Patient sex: M
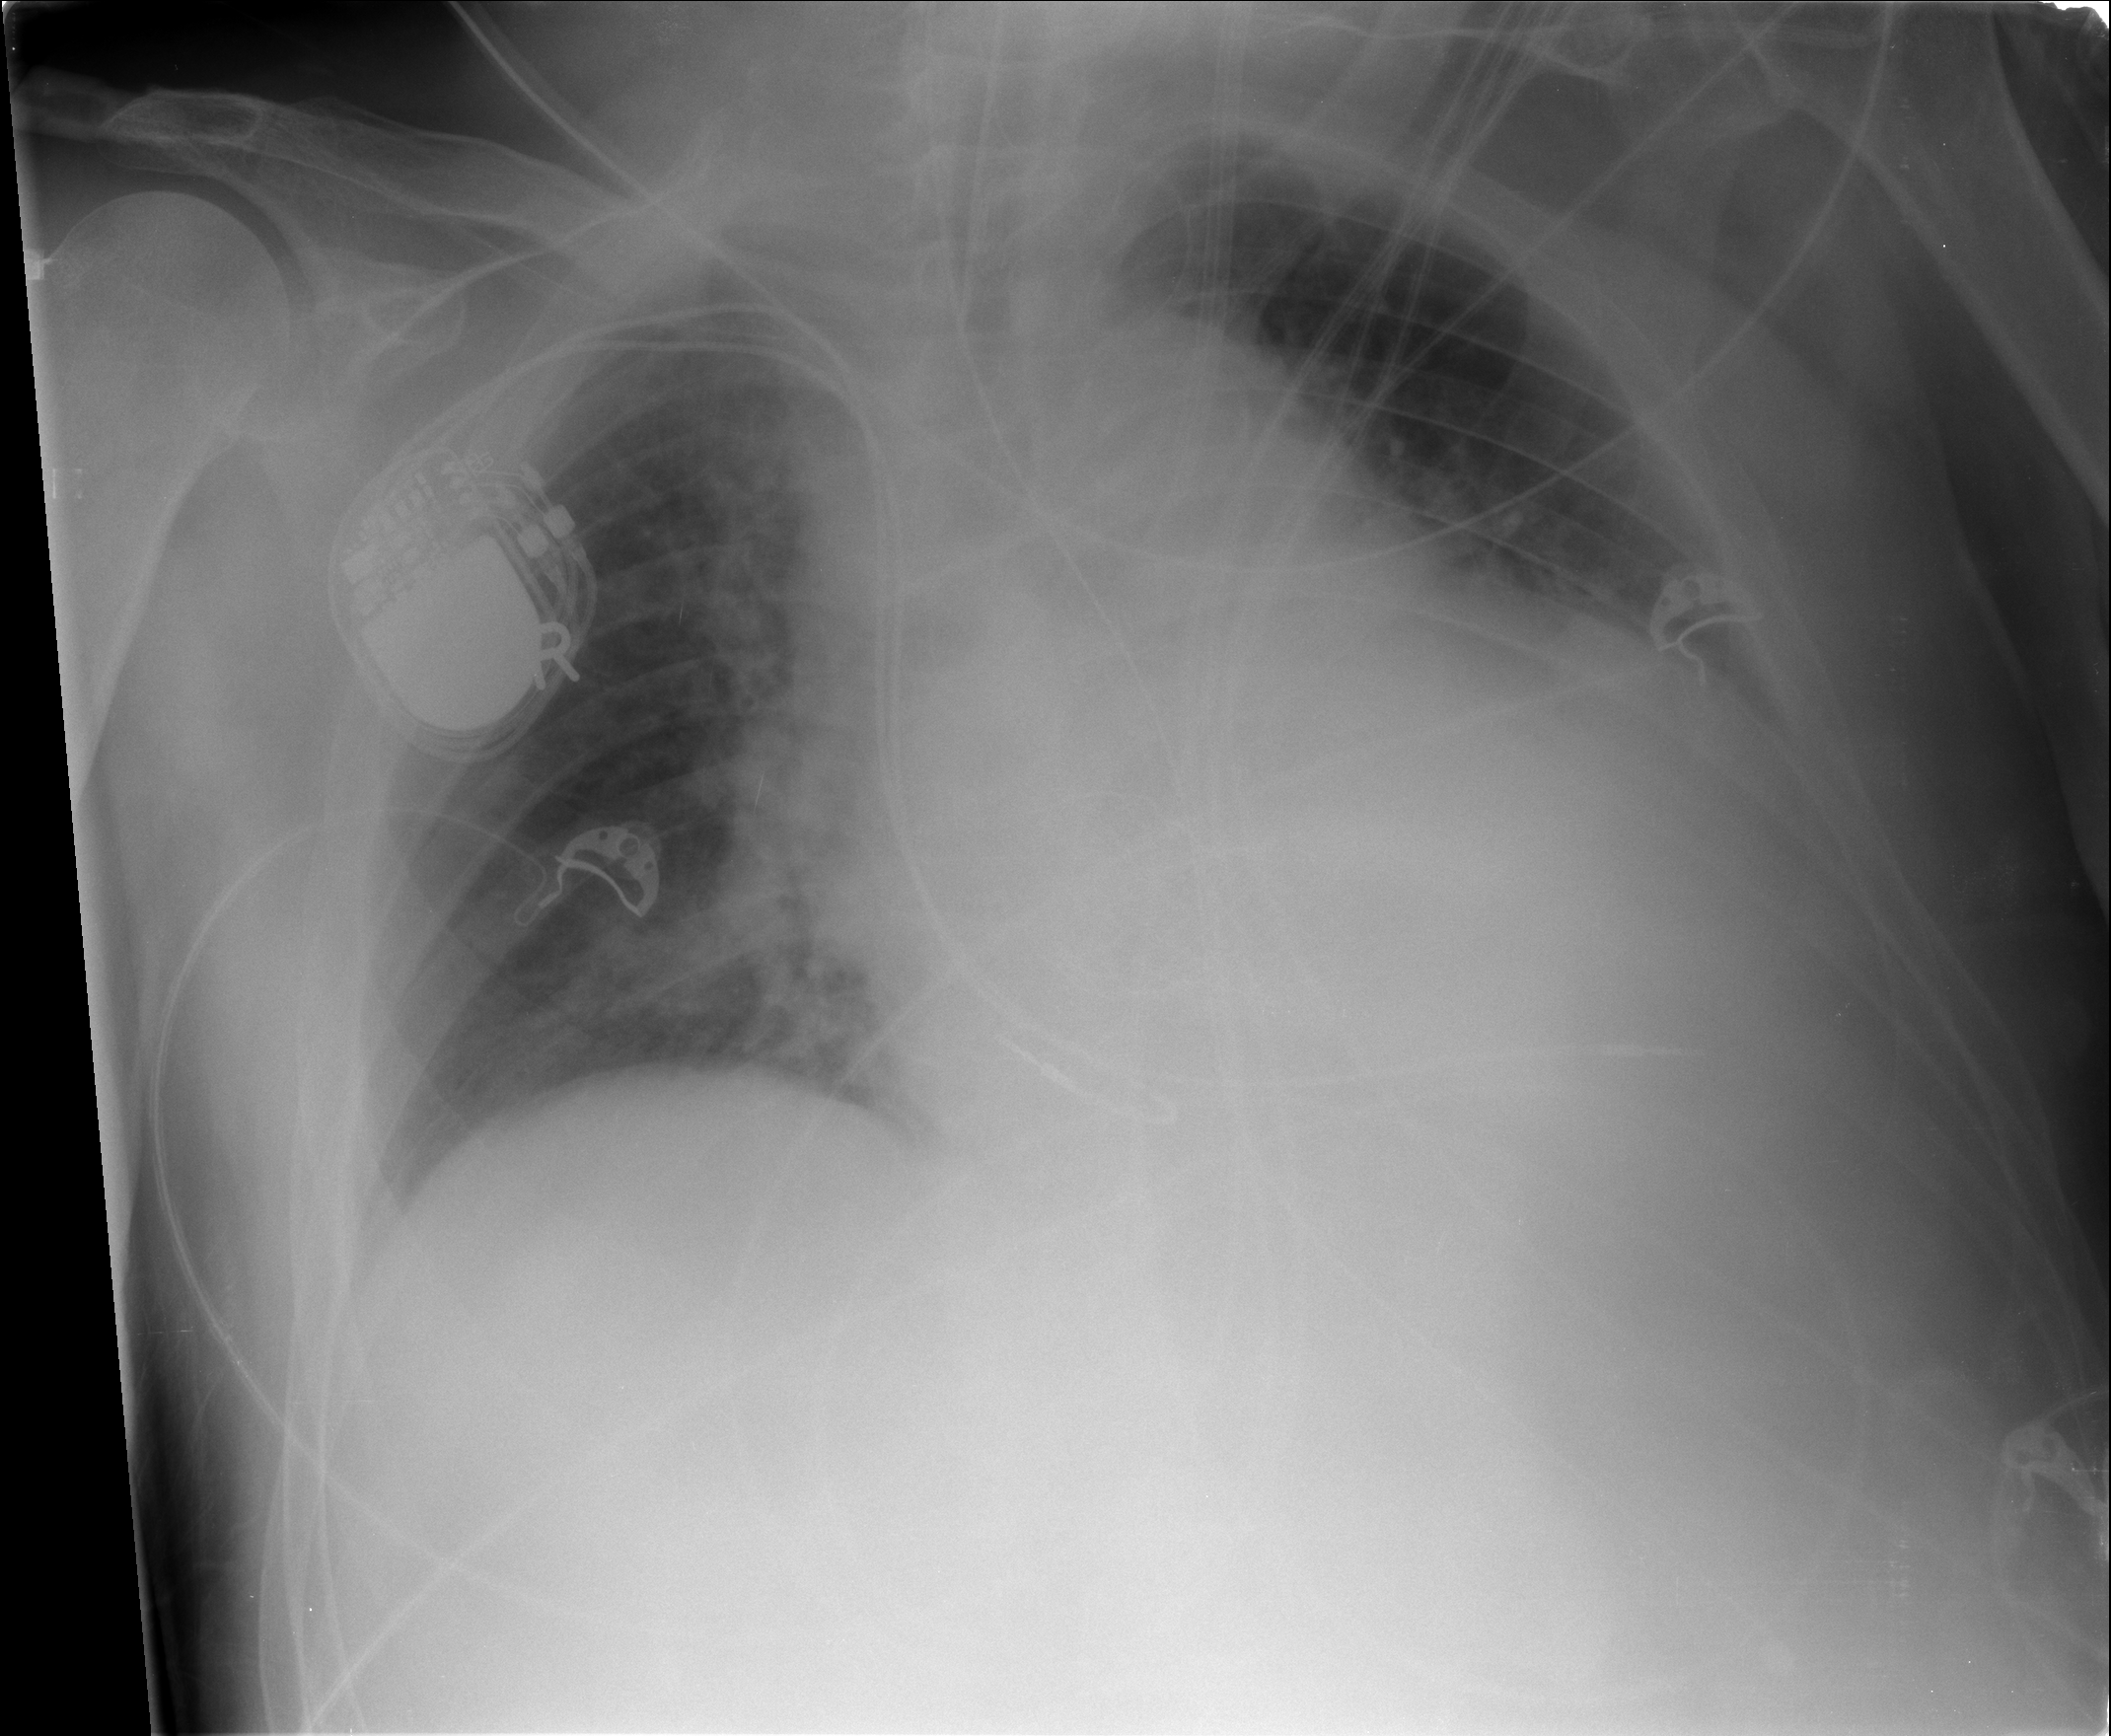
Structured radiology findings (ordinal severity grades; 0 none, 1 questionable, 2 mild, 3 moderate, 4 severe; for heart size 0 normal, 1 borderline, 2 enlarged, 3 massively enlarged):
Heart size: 2
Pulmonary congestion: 2
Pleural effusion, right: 0
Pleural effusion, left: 2
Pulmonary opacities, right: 0
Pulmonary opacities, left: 0
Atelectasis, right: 2
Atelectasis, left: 2